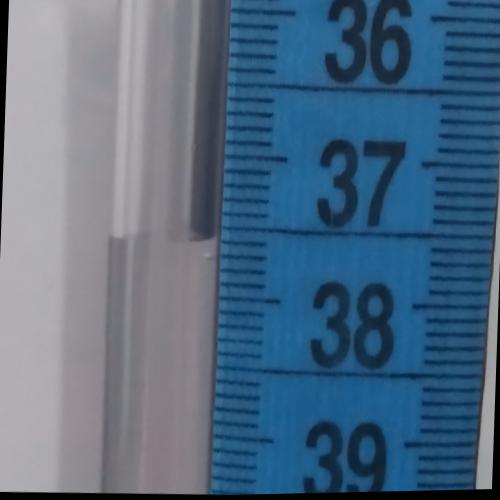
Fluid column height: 37.6 cm